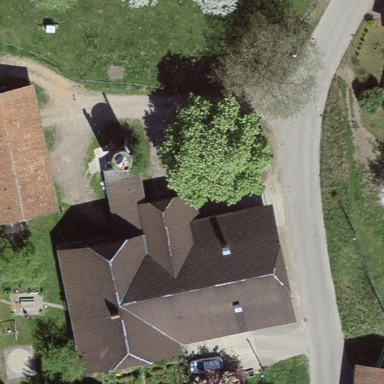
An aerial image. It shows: Farm building.